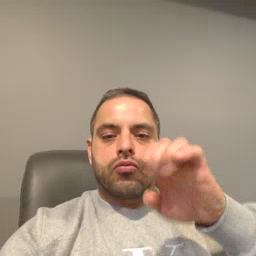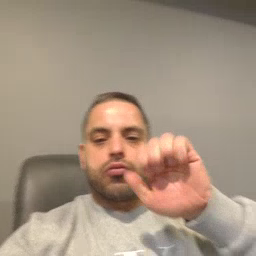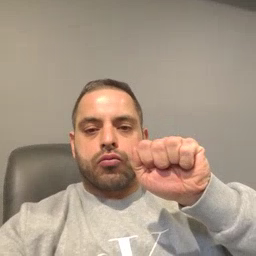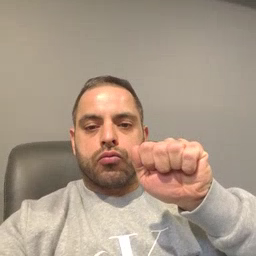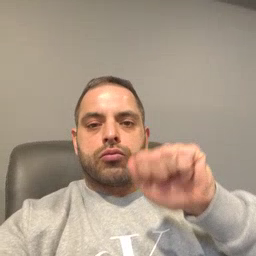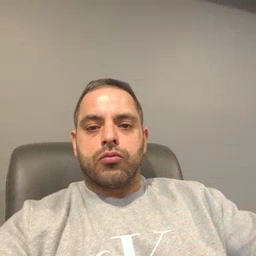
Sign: jeans